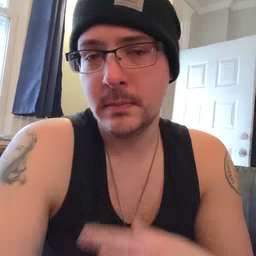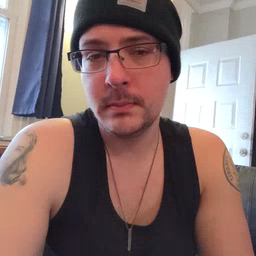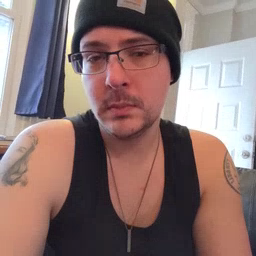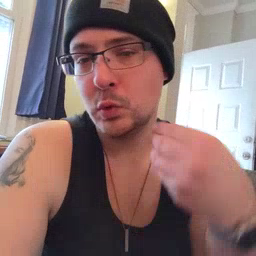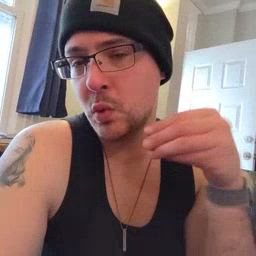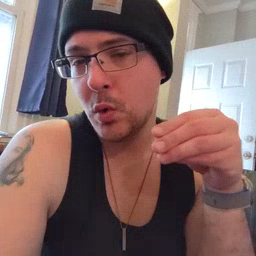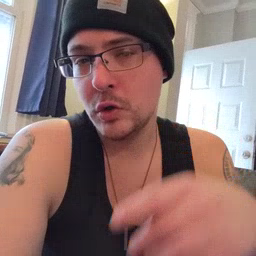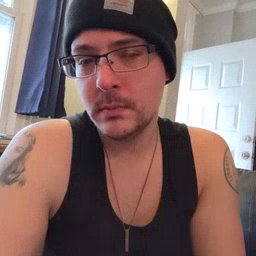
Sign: store